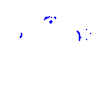
Particle: kaon